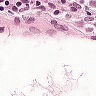
Metastatic tissue present: no